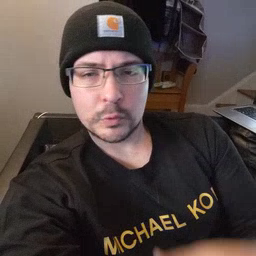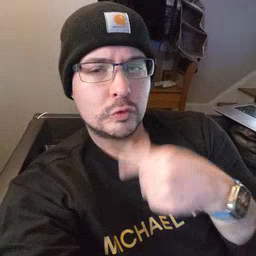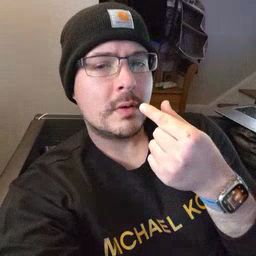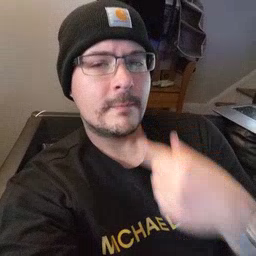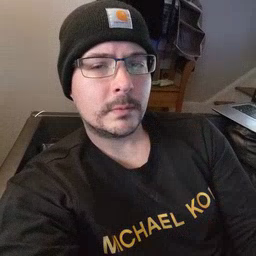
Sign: giraffe